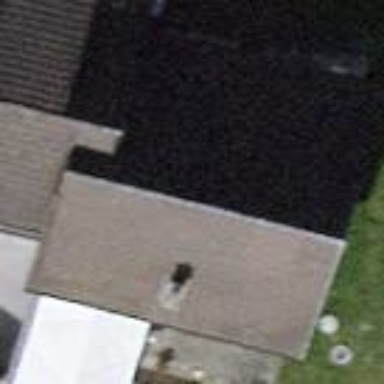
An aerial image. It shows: Simple and straightforward house.